Question: I have created a CUBE. By default CUBE created few Measure Groups.
When I go to Aggregations, I can see the default Measure Groups. I want to delete them all and want to create as per the requirement.
Attached is the screenshot,

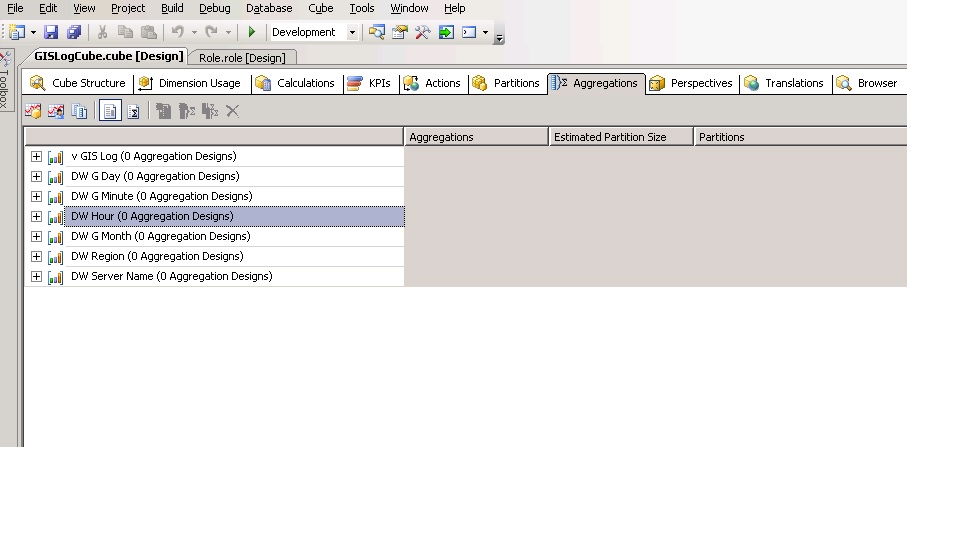
Answer: If you need to delete a Measure Group from your cube, you can simply go to 'Cube Structure' tab and right click on the Measure Group and select 'Delete'.